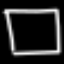
Label: square